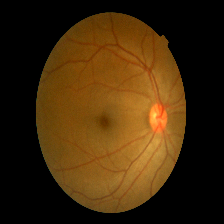
Diabetic retinopathy grade: Mild